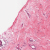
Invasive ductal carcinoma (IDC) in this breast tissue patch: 0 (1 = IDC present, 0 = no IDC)